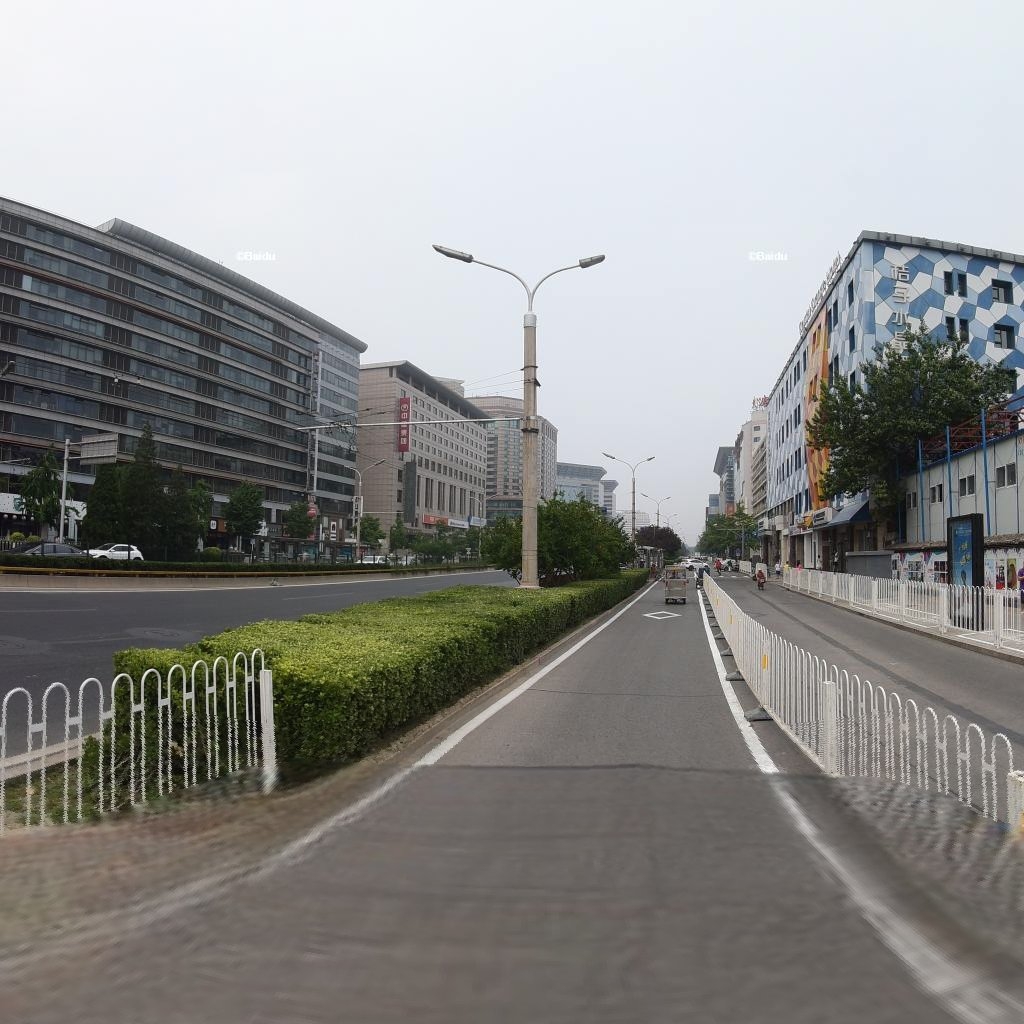
Region: Dongcheng
Road damage annotations: transverse crack, manhole cover, manhole cover